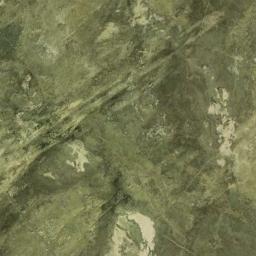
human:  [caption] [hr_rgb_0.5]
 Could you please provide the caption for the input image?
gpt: There is a winding and clear river between the mountains .

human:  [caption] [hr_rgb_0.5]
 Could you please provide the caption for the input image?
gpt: The mountain is uneven and rough .

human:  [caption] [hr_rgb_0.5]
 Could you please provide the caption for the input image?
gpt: The mountain has a rugged surface and its rocks are yellow .

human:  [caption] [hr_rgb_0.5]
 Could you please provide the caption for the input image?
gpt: The mountain is consist of the bare land .

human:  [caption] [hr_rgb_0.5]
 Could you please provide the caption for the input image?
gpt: There are some white rocks on the green mountain .